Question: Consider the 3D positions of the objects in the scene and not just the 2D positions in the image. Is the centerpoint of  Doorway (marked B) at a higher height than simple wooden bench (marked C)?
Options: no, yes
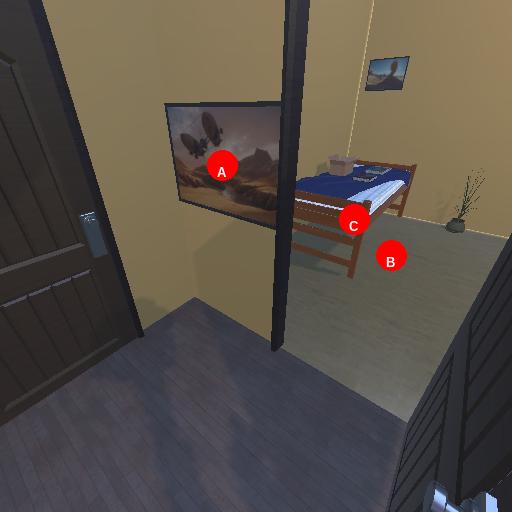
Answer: no